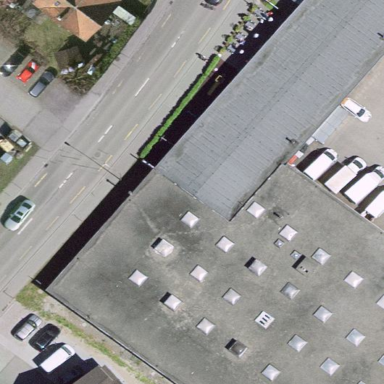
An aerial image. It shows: Industrial building housing bakery.